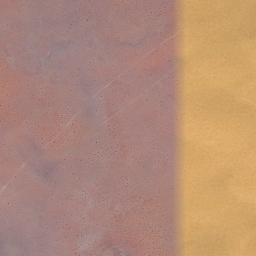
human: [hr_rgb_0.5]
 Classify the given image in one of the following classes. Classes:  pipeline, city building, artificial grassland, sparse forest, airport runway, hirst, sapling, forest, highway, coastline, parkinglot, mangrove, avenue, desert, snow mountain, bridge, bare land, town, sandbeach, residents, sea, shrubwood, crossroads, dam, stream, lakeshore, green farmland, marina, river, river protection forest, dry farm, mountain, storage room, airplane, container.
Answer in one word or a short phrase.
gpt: desert